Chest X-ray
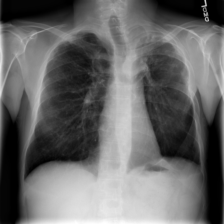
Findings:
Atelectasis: negative
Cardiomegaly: negative
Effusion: negative
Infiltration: negative
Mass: negative
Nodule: negative
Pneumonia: negative
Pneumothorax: negative
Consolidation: negative
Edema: negative
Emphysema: negative
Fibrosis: negative
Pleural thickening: positive
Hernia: negative